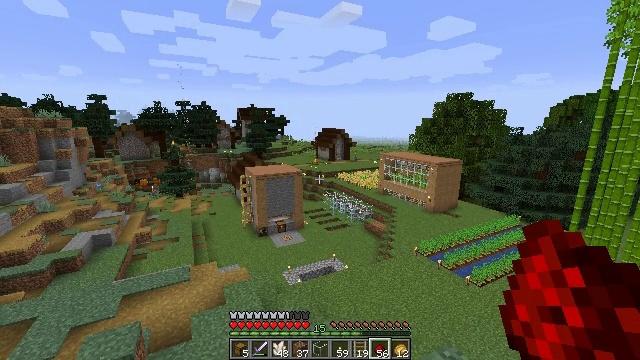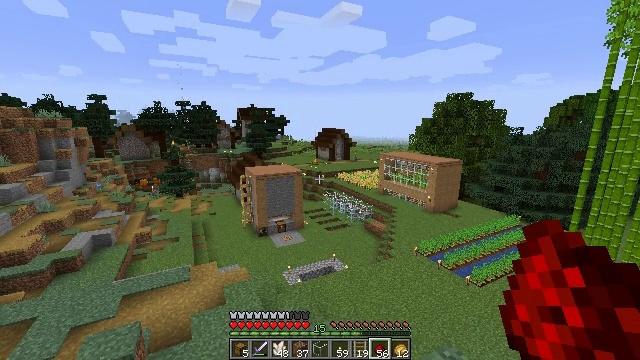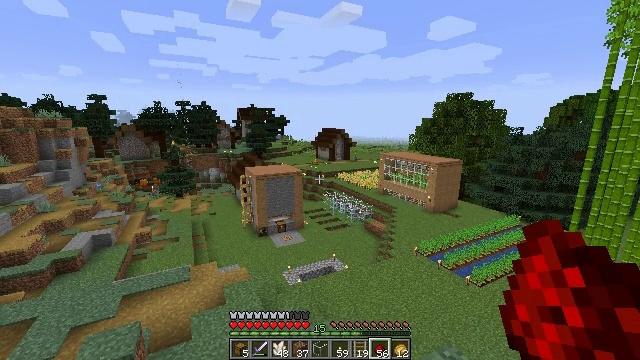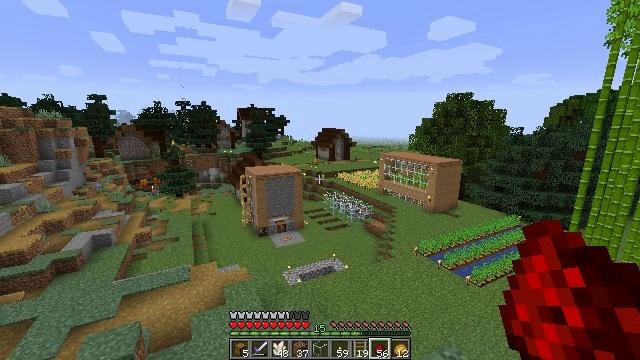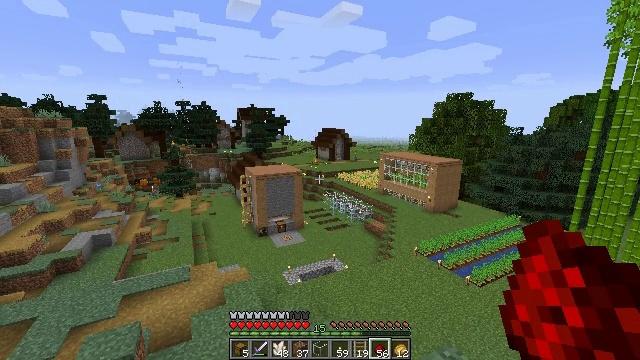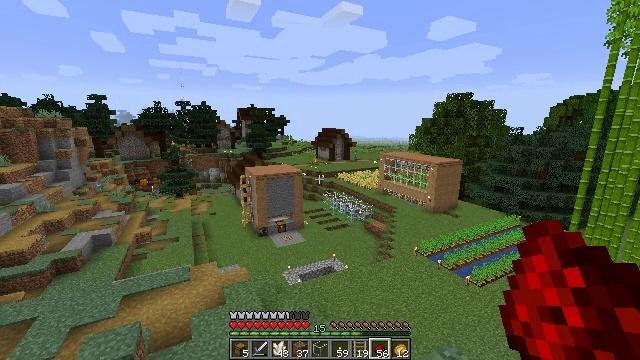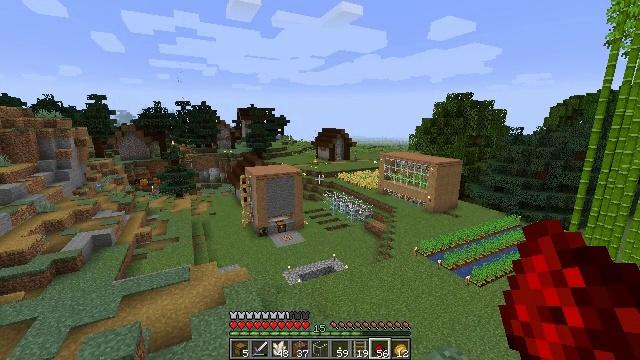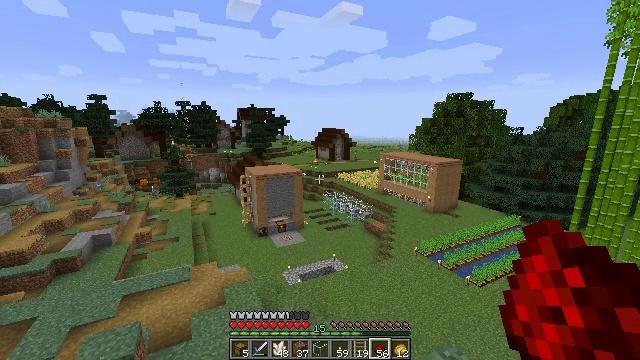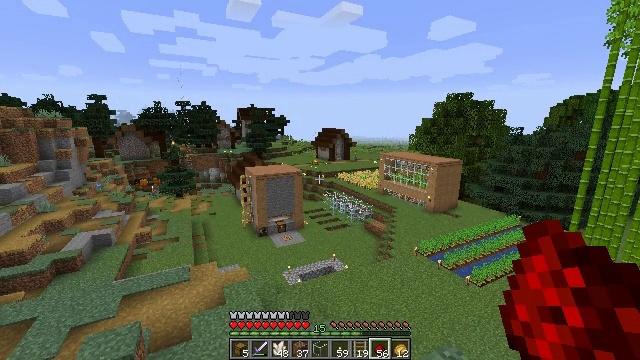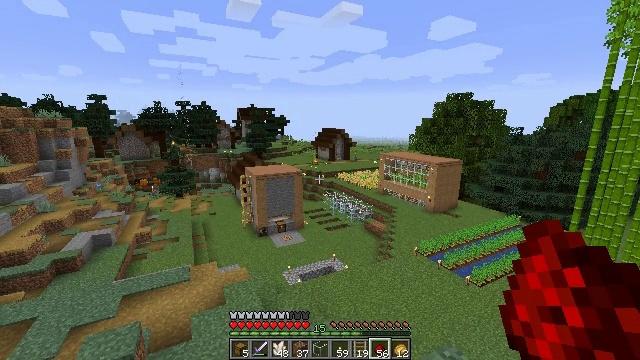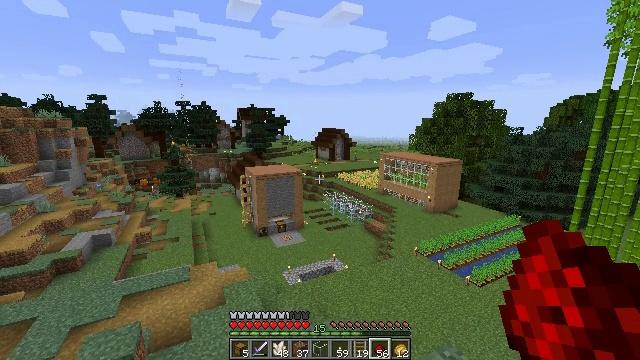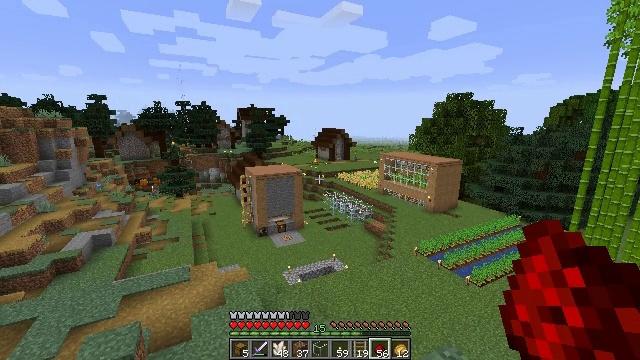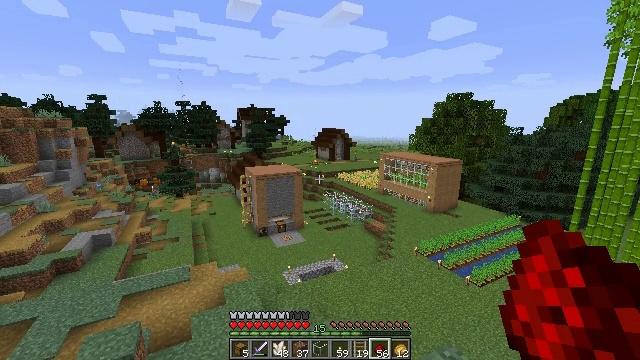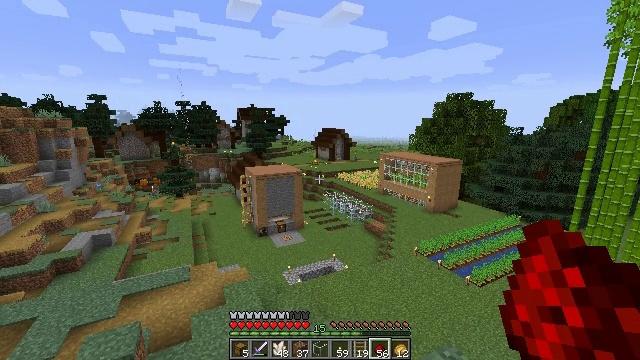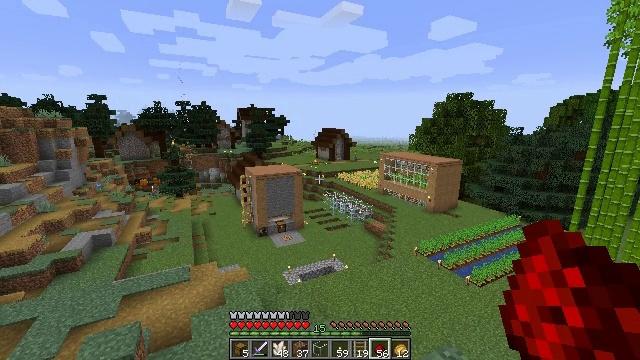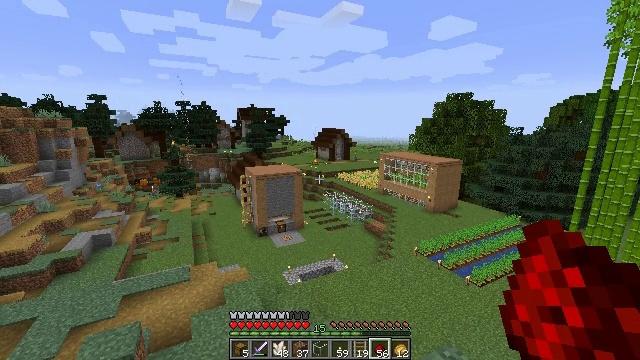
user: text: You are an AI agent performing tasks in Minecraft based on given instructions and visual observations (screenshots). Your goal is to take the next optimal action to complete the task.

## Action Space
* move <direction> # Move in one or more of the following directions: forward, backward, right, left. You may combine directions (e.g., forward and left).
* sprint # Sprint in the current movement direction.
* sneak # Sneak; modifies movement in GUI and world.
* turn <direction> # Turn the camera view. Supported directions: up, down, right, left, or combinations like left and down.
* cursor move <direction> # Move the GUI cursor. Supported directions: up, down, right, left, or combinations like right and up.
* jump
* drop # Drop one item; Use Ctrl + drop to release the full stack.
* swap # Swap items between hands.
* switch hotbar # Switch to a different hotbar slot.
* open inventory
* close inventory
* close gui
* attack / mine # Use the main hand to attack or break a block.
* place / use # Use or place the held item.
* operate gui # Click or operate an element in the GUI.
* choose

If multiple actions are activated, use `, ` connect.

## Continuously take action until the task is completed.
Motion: motion action
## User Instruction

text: Make black dye with the crafting interface.
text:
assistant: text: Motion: no_op
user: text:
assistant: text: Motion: no_op
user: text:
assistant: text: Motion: no_op
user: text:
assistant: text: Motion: no_op
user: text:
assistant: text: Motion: no_op
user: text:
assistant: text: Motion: no_op
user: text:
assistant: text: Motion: no_op
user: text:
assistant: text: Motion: no_op
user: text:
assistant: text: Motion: no_op
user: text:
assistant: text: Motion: no_op
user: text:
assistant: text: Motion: no_op
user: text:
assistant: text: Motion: no_op
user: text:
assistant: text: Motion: no_op
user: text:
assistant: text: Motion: no_op
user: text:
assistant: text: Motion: no_op
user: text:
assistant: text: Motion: no_op
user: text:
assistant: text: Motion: no_op
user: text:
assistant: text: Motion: no_op
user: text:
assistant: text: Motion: no_op
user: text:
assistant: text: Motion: no_op
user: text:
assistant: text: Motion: no_op
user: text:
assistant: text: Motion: no_op
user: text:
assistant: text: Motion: no_op
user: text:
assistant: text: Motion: no_op
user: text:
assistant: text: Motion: no_op
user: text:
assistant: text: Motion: no_op
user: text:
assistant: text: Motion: no_op
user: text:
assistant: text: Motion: no_op
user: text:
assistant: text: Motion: no_op
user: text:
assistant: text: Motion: no_op